Field crop: tomato
Growth stage: 2
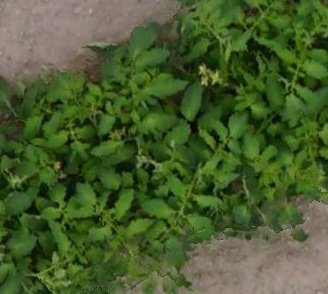
Species: tomato